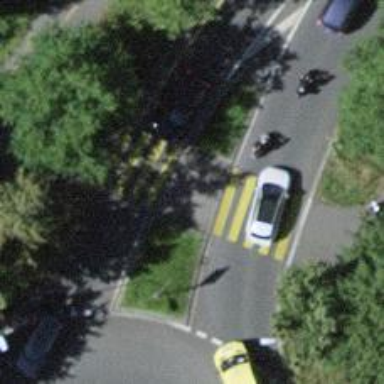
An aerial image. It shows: Traffic island located on footway.